Field crop: maize
Growth stage: 2
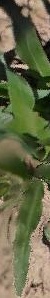
Species: maize